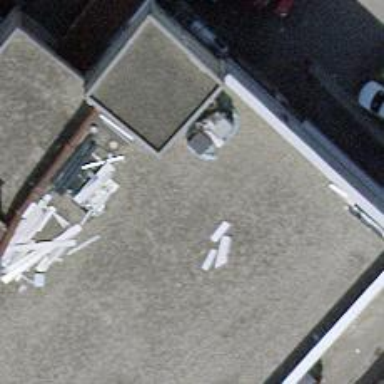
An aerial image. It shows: Hardware shop.